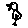
Label: bird